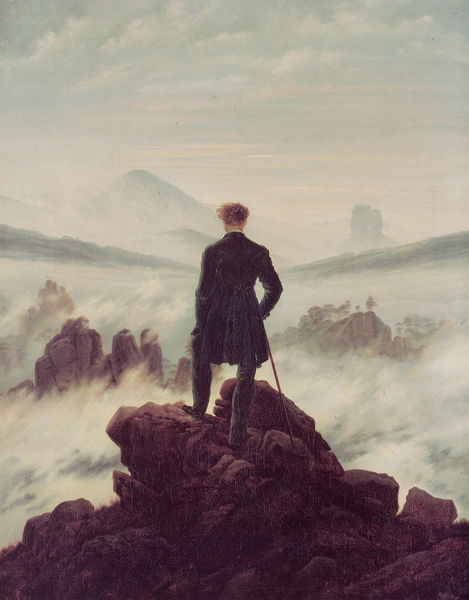
Titel: Wanderer über dem Nebelmeer
Künstler: Caspar David Friedrich
Standort: Hamburg
Institution: Kunsthalle
Schlagwörter: baum, berg, blau, felsen, gemälde, gestein, himmel, kopf, mann, meer, wasser, wolken, bäume, fluss, landschaft, see, braun, grau, haar, rücken, schwarz, weiss, ausblick, wolke, malerei, rock, anzug, blond, hose, falten, kragen, spitze, stehen, steine, herr, portrait, öl, einsamkeit, ferne, horizont, hügel, weite, wind, einsam, sonne, haare, mantel, locken, tal, stock, aussicht, gischt, rückenansicht, welle, wellen, gehstock, schuhe, stab, steinig, berge, fels, gebirge, gipfel, klippen, dunst, nebel, geröll, rauh, friedrich, romantik, brandung, sturm, frack, symmetrie, gris, homme, manteau, allein, nachdenken, gehrock, klippe, rothaarig, höhe, spaziergang, hinten, berggipfel, felsig, noir, canne, art déco, spazierstock, stiefel, portrai, betrachten, rückansicht, hintergund, romantisch, karg, wanderer, dos, vue, marine, caspar david friedrich, wanderstab, david, romantisme, ciel, nature, paysage, peinture, horizon, art nouveau, montagnes, zerklüftet, wolkenfetzen, allemand, montagne, pierre, pierres, scène de genre, sturm und drang, solitude, horizontale, nuage, nuages, rochers, rocher, romantique, caspar, terre, brouillard, brume, sinnen, promeneur, seul, colline, vague, bergsteiger, allemagne, mer, wolkenschleier, aufgepeitscht, strum, gelockt, romatik, vent, stok, nuée, angleterre, caspar david, turbulenzen, voyage, figuratif, pic, sommet, falaise, blick ins ungewisse, contemplation, destin, felsemeer, felsen wanderer, felsenh, frierdrich, in die ferne, in die ferne sehen, nebelmeer, wolkenmeer, roche, océan, grandeur, personnage, rpcken, nour, falaises, xixe, wanderer über den wolkenbergen, felsenmeer, solitaire, gentleman, 1853, jvoyage, mystique, colinne, cane, romantisme peinture, embrun, mateau, mer de nuages, vage, nouvelle figuration